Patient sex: F
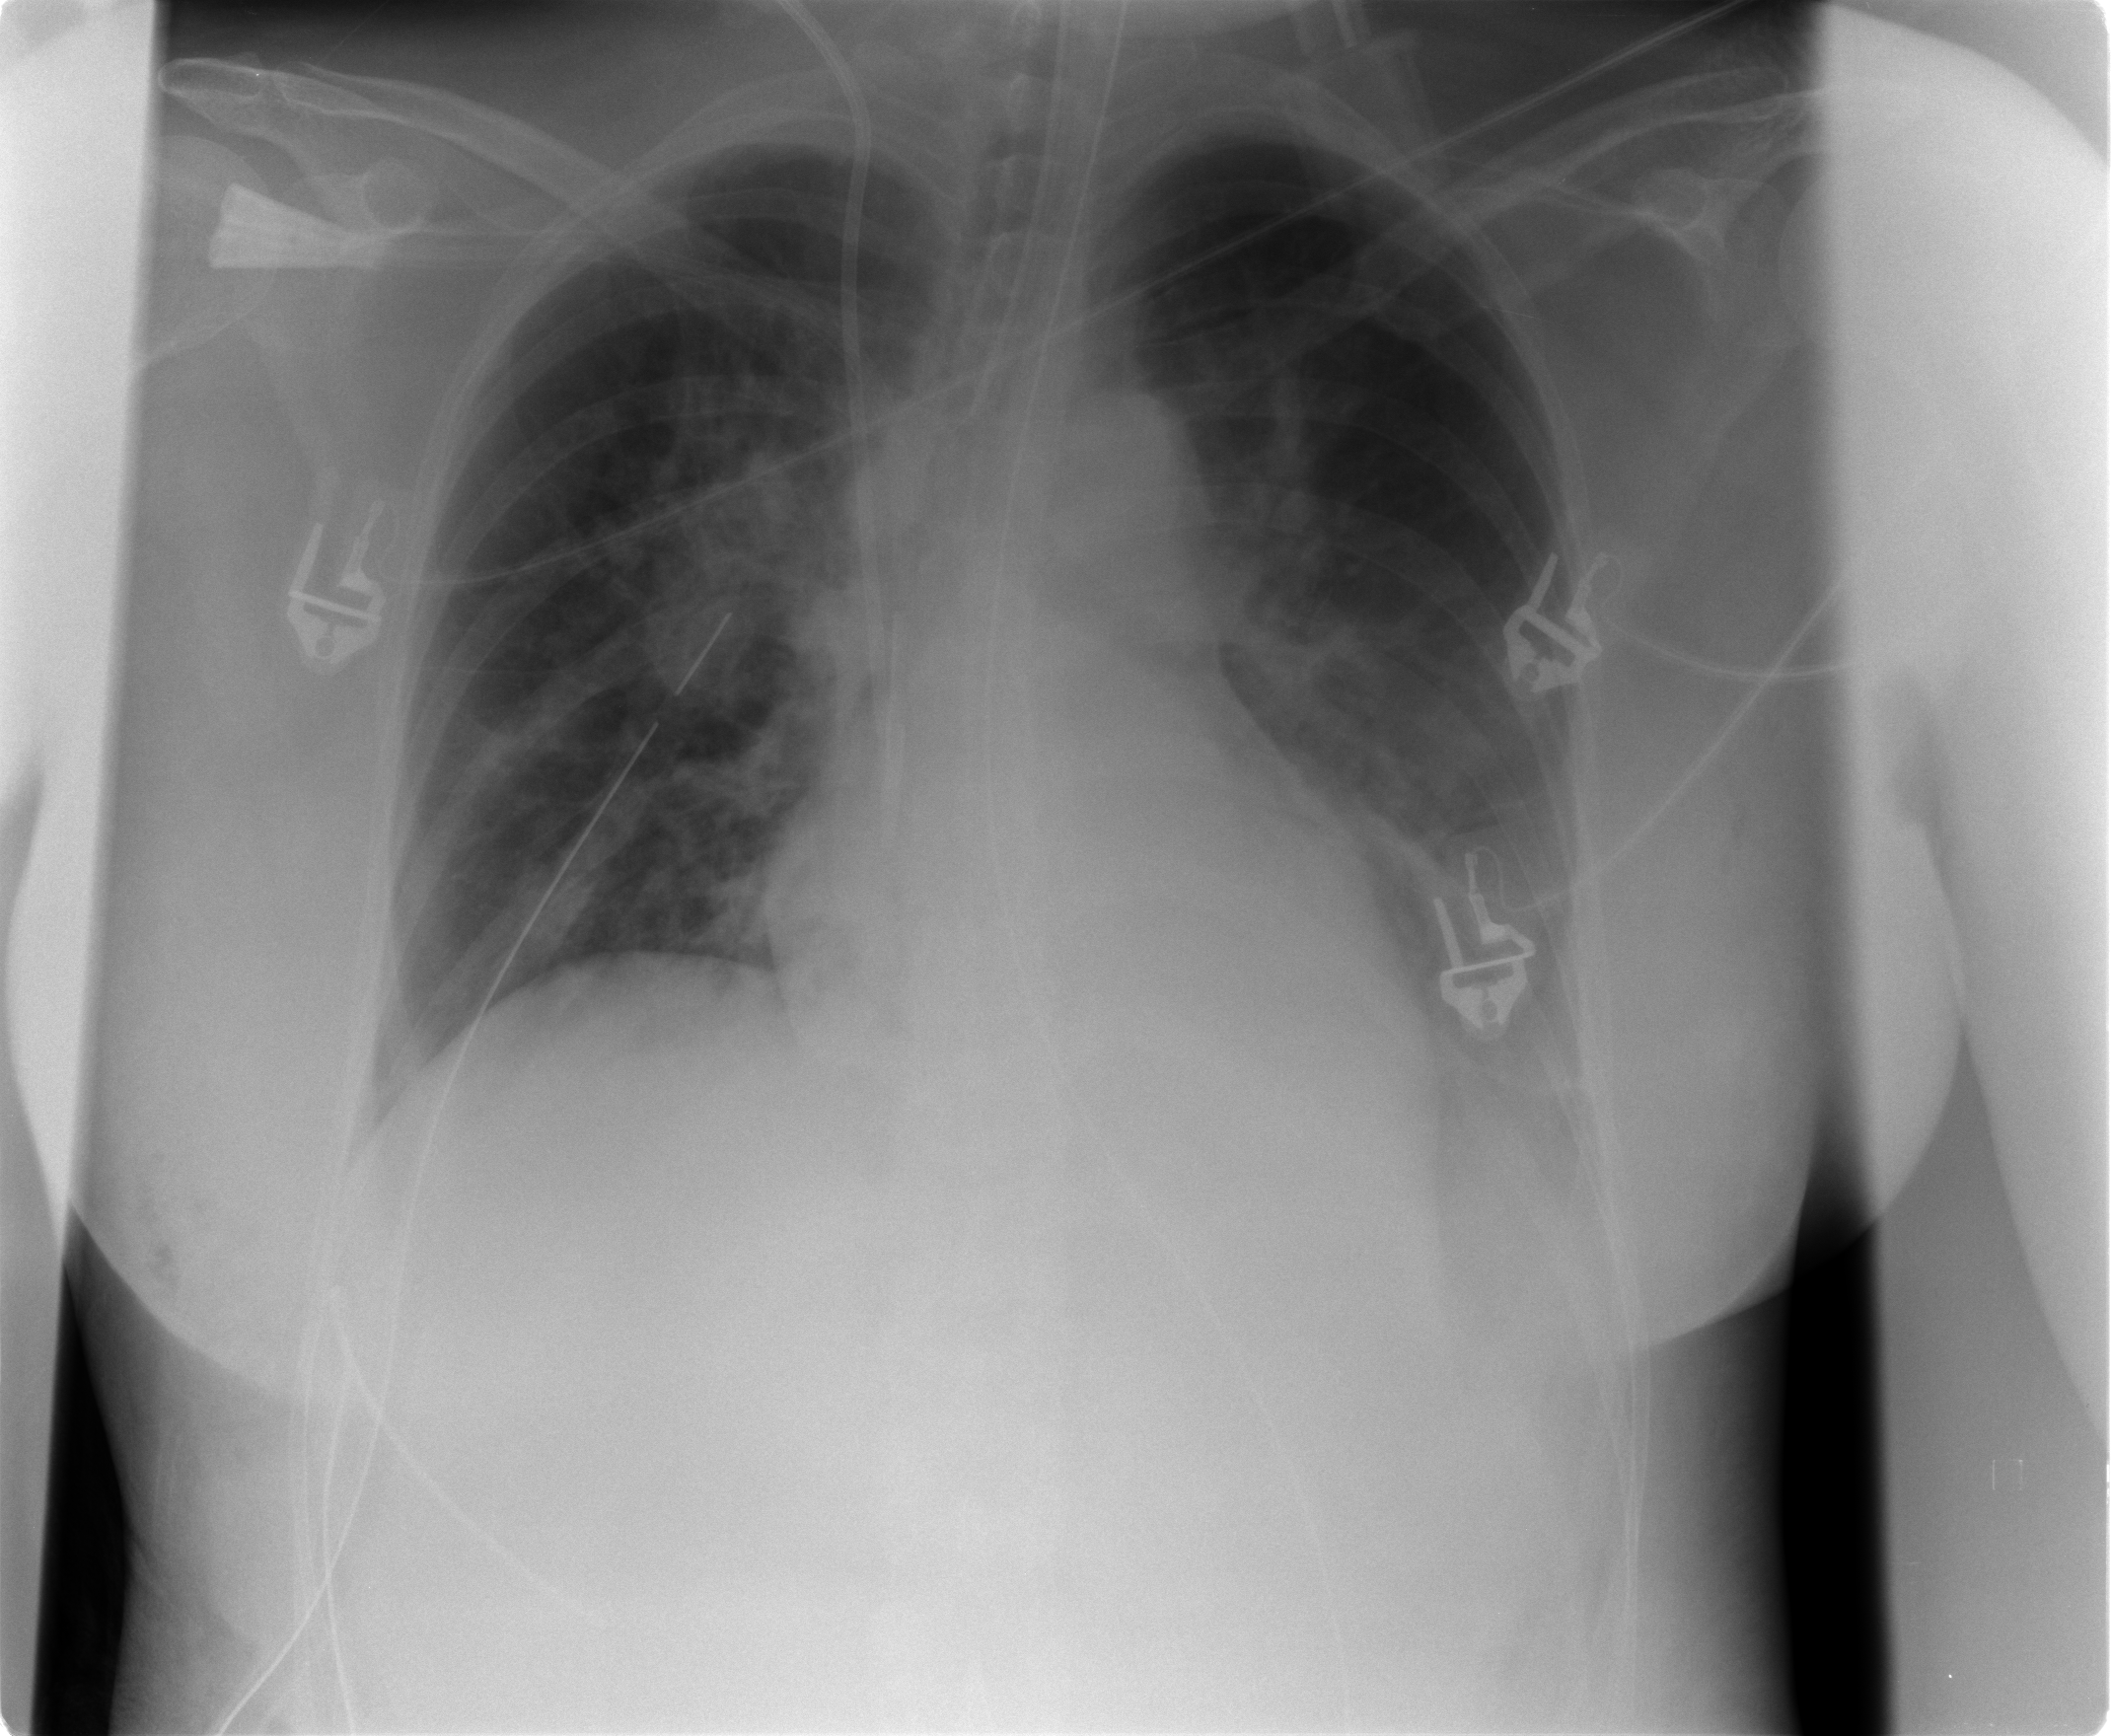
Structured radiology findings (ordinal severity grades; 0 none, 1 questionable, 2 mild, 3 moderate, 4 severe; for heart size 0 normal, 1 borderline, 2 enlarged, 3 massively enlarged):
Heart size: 0
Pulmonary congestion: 2
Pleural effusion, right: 0
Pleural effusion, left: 2
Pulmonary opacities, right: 3
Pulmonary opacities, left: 2
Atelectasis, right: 2
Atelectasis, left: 2